Question: I am interested in the structure of a file hosting services how to works with multiple server like see schema?
I don't know if it's possible?

Original size :<URL>
Schema:
- - - - -
But in upload.php how to change ftp info for multiple server?
Of Course, this is my vision.
I don't know if it's really if file hosting works.
So if you think the idea is not good, thank you for sharing your knowledge?
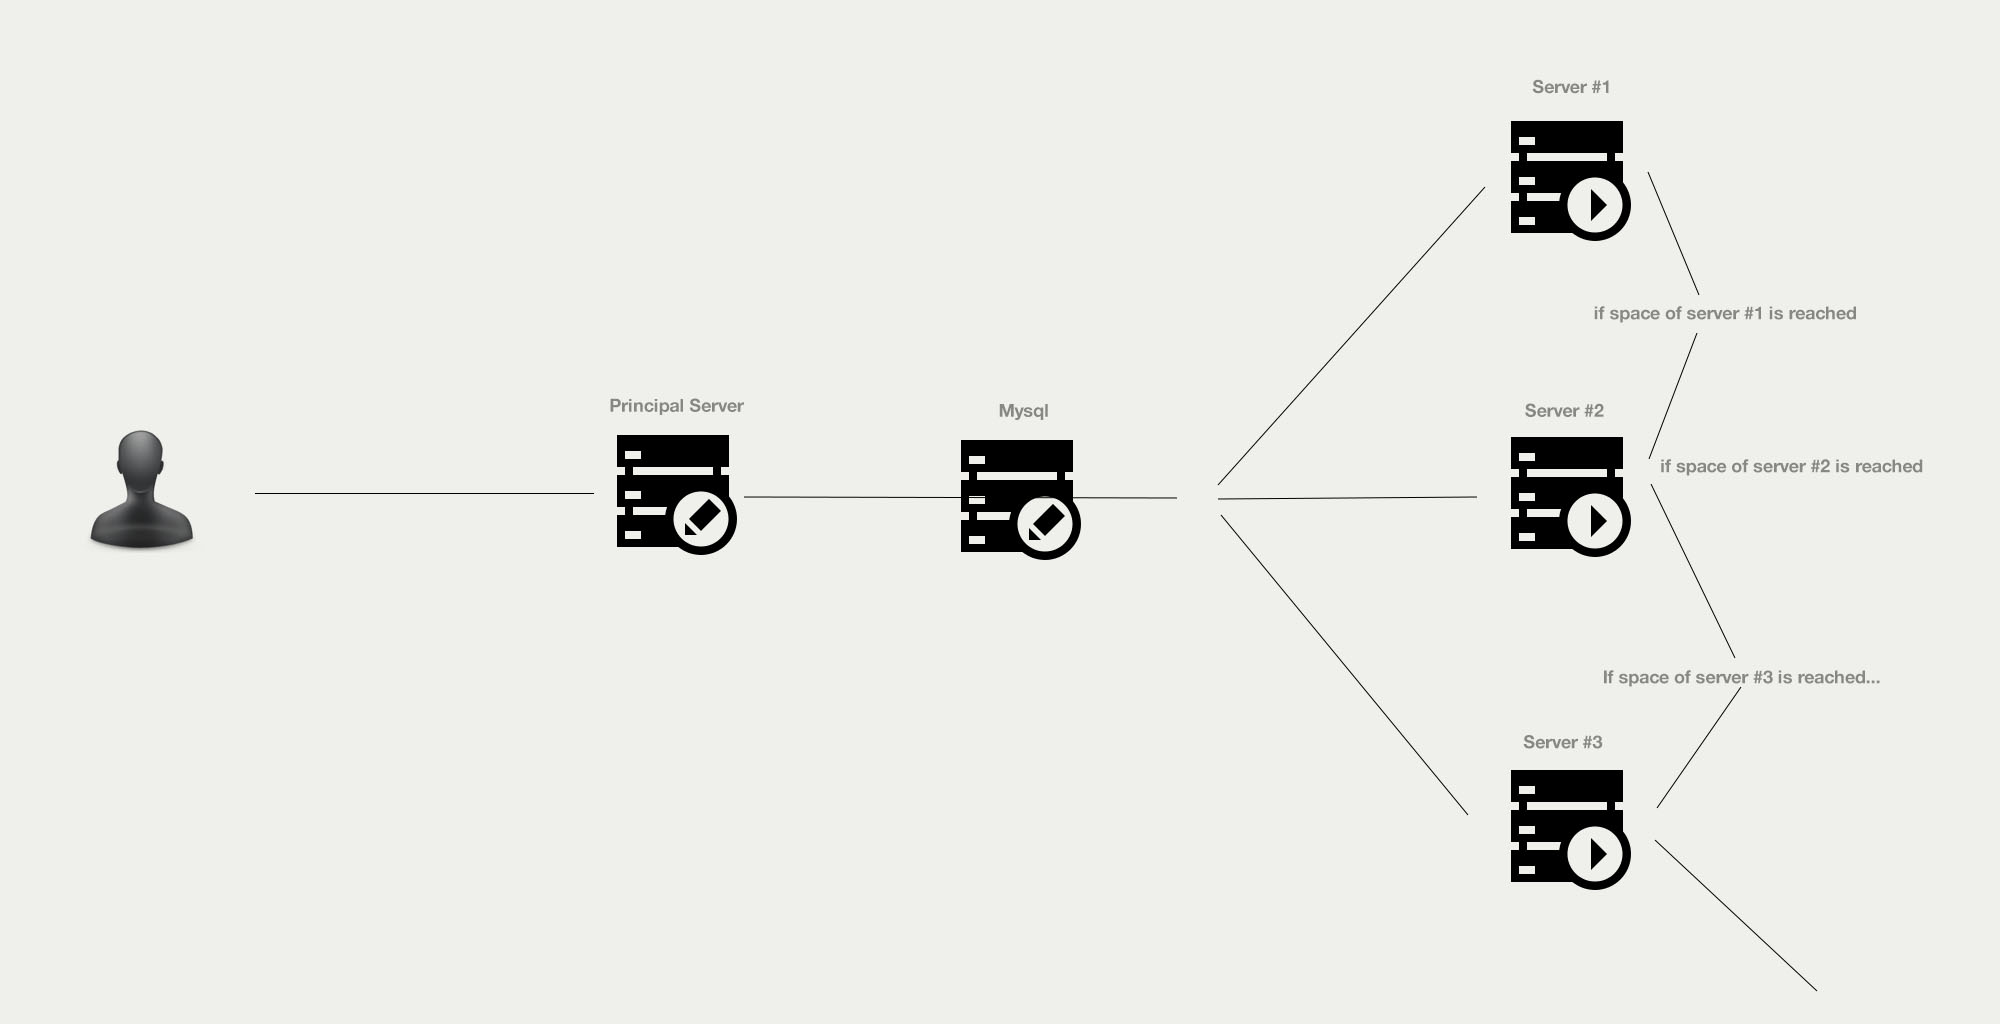
Answer: take a look at <URL> seems close to what you're describing.
The way they solve the connection issue, is to have a custom service which acts similar to ftp (it supports commands like put and get) which allows you to connect to the cluster generically and it sorts out where to put it.